Question: What can start automatically when a phone is connected?
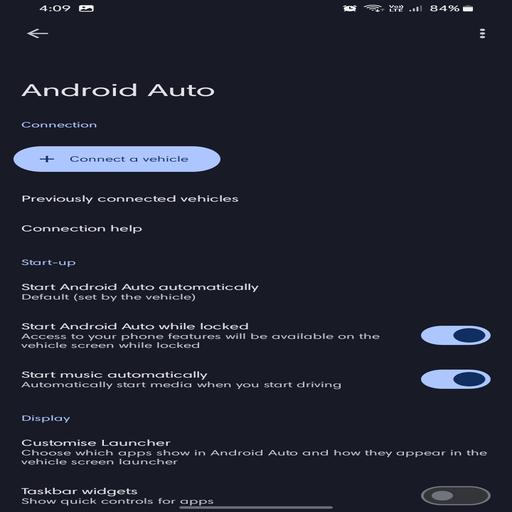
Answer: Start music